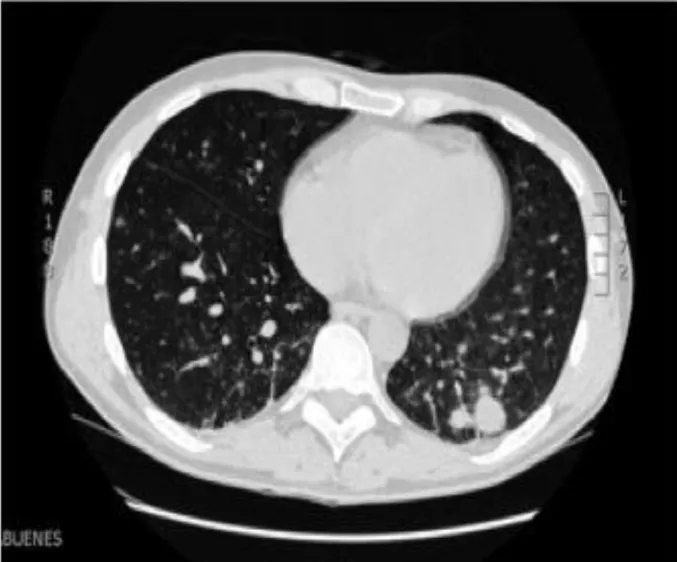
Computed tomography show pulmonary nodular lesions in middle and lower lobes.
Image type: radiology (ct)